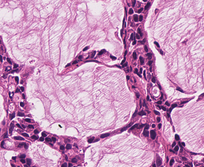
Tumor epithelial tissue: yes
Tumor-associated stroma tissue: no
Normal tissue: no